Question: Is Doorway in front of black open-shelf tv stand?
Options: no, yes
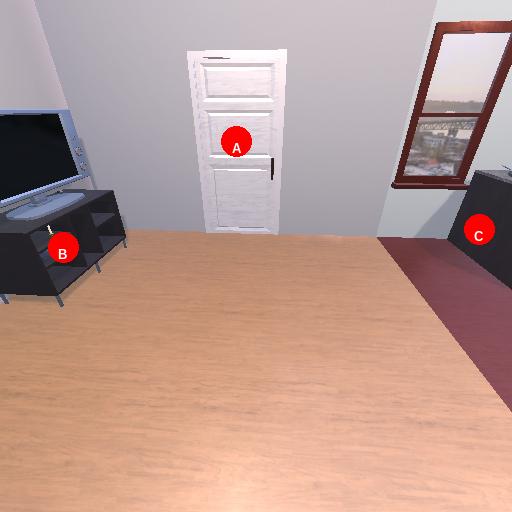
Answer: no